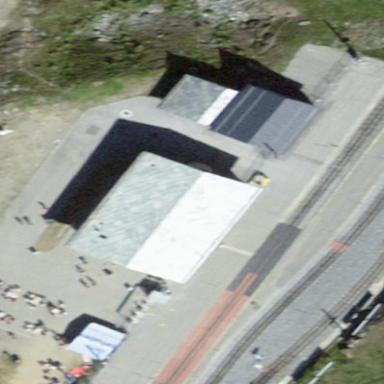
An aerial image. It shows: Transportation building with gabled roof.